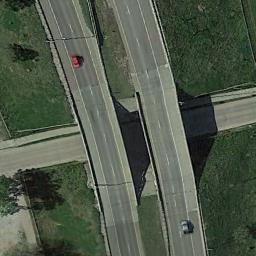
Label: overpass